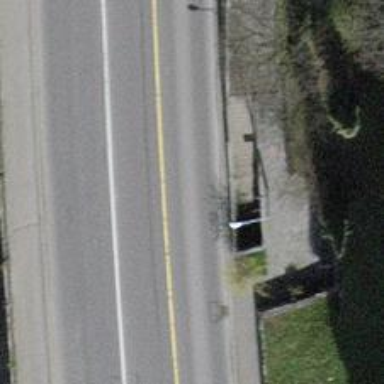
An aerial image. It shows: Footway tunnel.